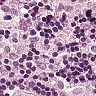
Metastatic tissue present: no